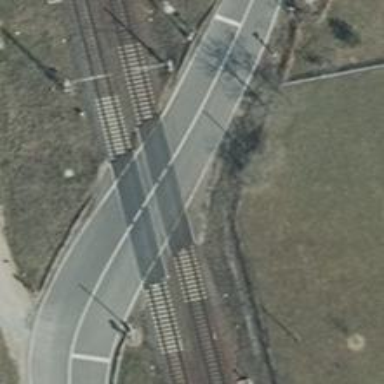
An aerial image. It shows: Level crossing with lights and saltire markings.